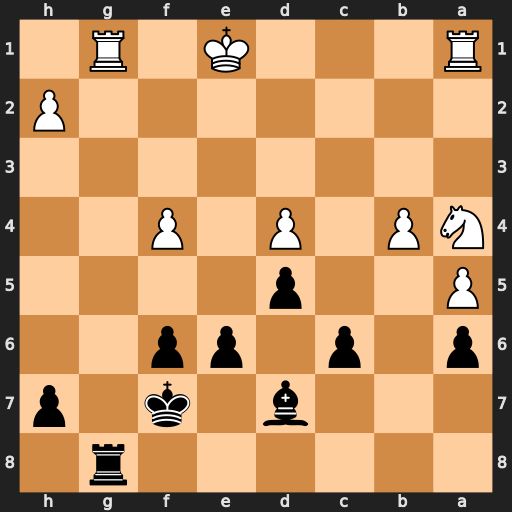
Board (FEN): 6r1/3b1k1p/p1p1pp2/P2p4/NP1P1P2/8/7P/R3K1R1
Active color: b
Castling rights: Q
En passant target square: -
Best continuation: Rxg1+ Kf2 Rxa1